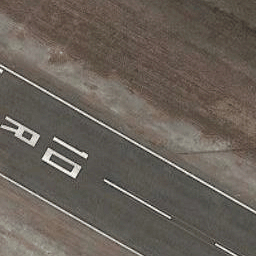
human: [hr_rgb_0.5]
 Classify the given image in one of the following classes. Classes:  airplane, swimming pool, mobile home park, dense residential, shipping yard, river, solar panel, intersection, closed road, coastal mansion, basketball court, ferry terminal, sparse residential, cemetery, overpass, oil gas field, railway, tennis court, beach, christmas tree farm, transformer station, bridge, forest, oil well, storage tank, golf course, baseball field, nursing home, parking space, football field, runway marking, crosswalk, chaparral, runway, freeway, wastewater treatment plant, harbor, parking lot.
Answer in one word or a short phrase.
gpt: runway